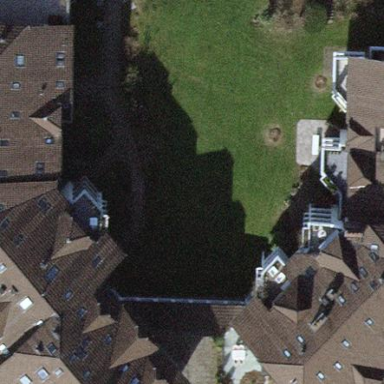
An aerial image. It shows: Image showing building with apartments.